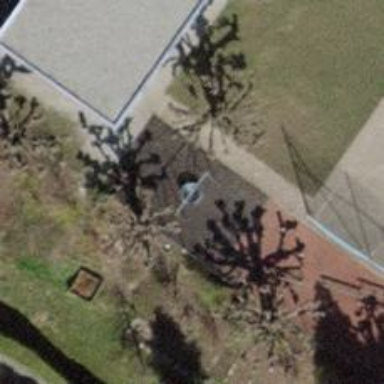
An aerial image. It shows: Playground with basket swing.